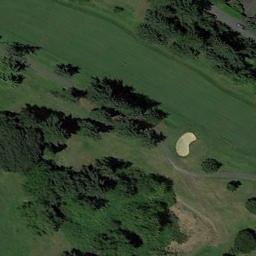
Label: golf_course